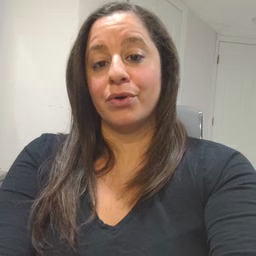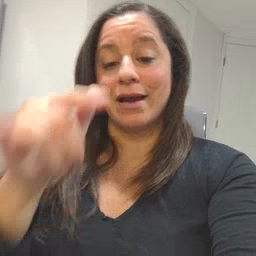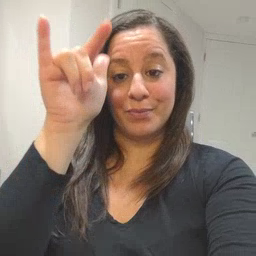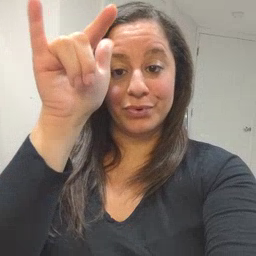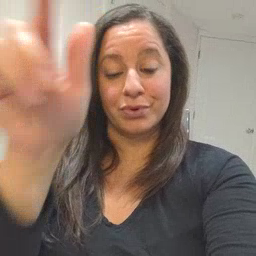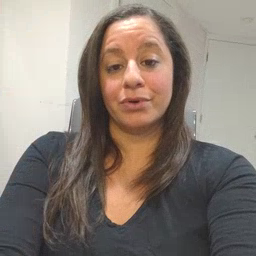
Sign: airplane